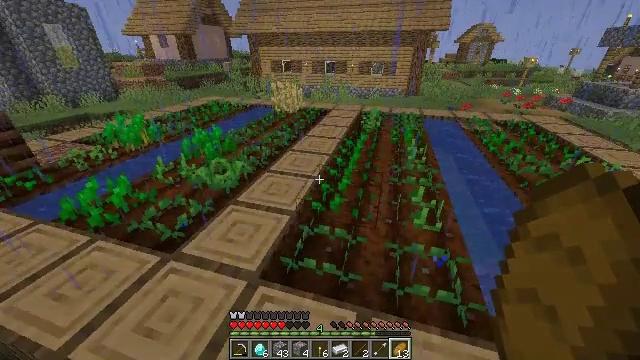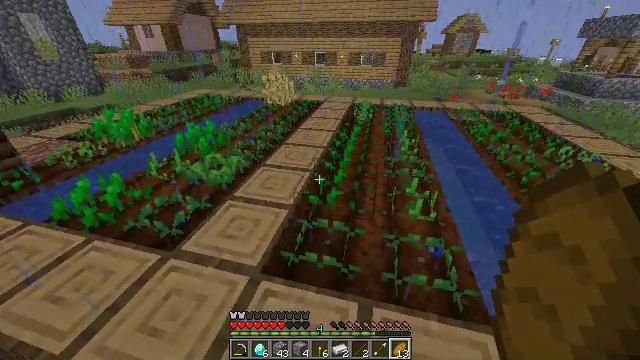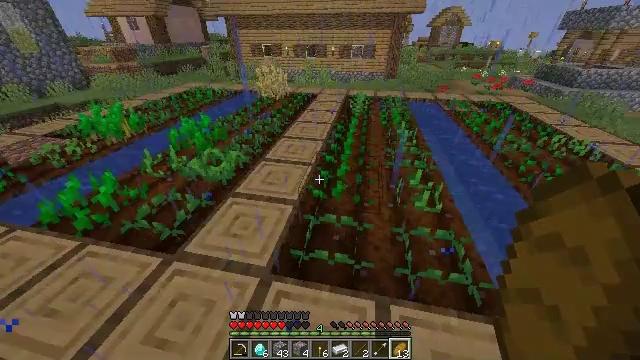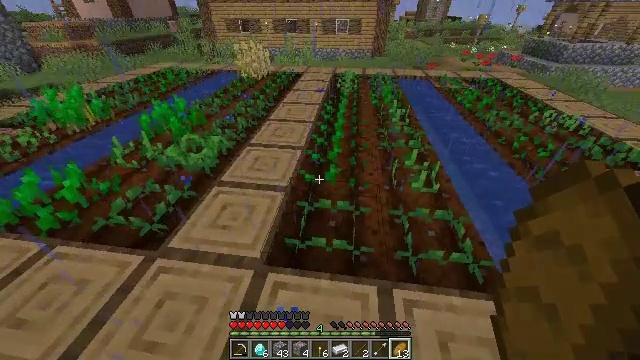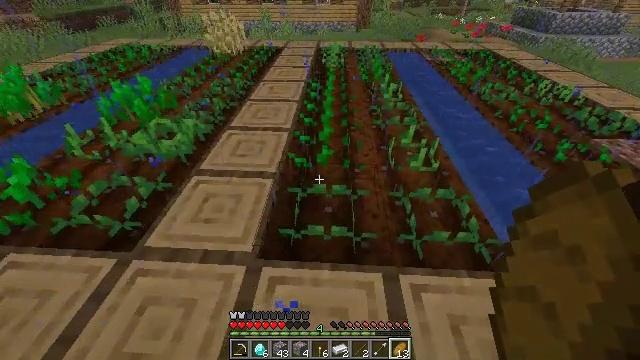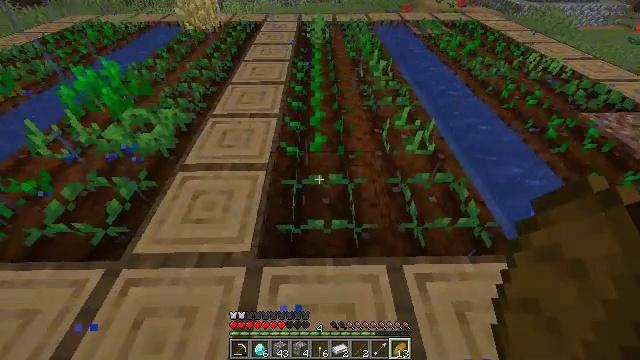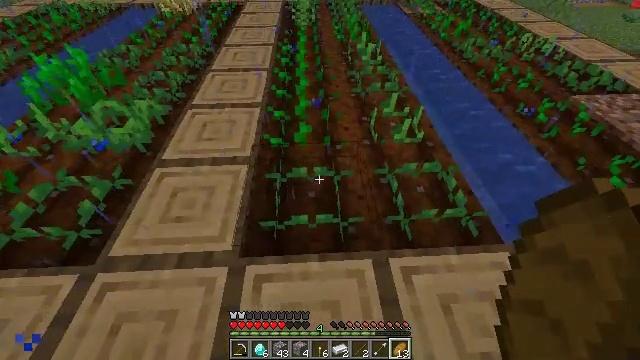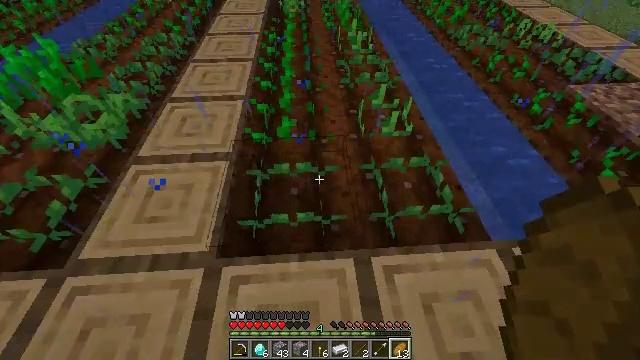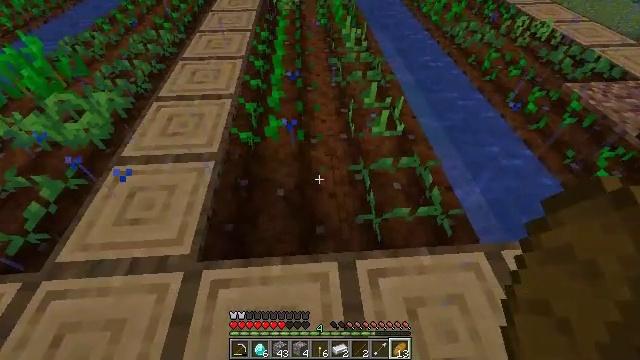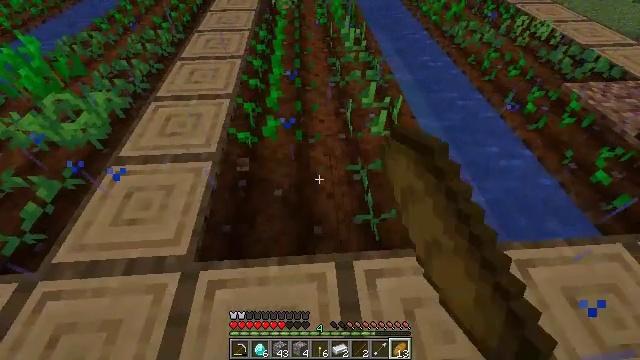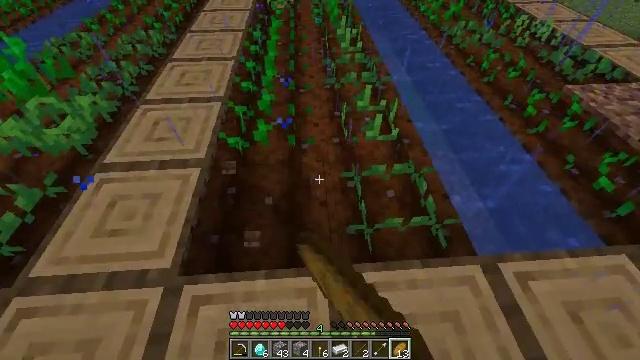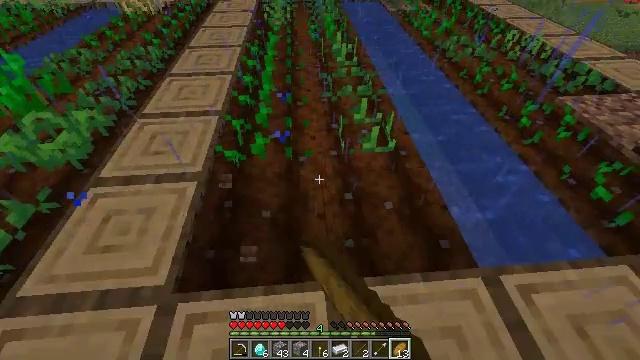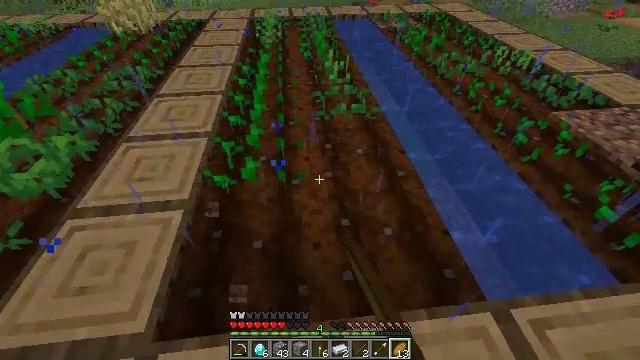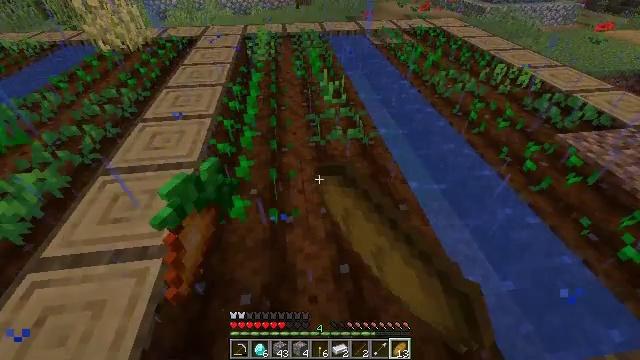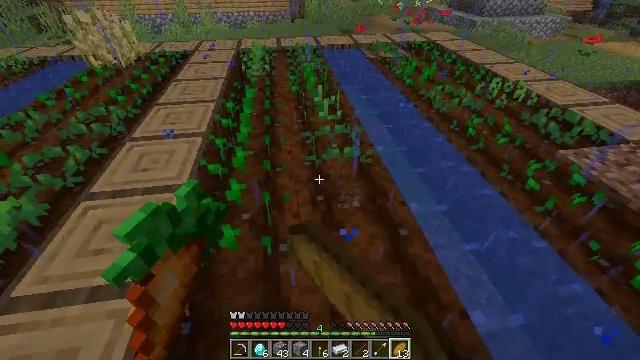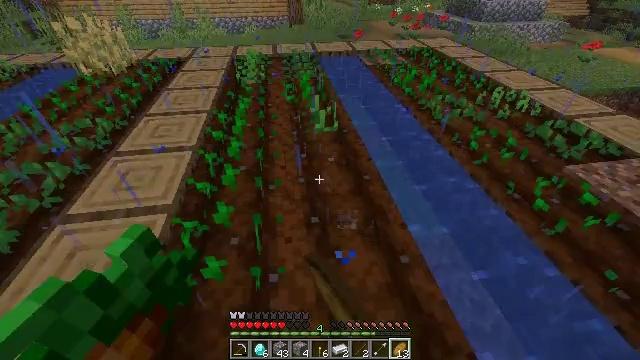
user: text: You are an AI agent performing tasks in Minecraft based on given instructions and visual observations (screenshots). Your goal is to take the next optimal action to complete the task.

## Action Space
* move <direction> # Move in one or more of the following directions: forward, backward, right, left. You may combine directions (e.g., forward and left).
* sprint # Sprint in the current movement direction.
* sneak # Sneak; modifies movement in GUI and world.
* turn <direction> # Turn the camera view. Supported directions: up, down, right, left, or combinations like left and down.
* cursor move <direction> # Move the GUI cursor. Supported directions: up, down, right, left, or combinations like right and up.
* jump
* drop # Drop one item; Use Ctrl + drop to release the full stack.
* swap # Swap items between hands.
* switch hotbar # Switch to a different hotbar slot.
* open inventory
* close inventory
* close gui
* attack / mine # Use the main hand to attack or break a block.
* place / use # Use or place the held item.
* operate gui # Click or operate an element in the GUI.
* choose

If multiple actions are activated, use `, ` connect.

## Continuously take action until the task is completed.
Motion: motion action
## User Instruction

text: Gather carrots from the field.
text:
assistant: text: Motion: move forward, turn right and down
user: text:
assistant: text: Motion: move forward, turn right and down
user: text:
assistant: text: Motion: turn right and down
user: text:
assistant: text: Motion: move right, turn right and down
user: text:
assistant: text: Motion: move right, turn right and down
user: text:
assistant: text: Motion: move right, turn right and down
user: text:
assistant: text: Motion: move right, turn down
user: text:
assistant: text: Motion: attack / mine
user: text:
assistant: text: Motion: attack / mine
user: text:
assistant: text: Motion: move forward, attack / mine
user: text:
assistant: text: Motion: move forward, turn up, attack / mine
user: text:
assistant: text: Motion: move forward, turn right and up, attack / mine
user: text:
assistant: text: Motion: move forward, turn right and up, attack / mine
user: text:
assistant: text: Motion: move forward, turn right and up, attack / mine
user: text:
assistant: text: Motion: move forward and move right, attack / mine
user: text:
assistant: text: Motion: attack / mine